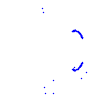
Particle: kaon